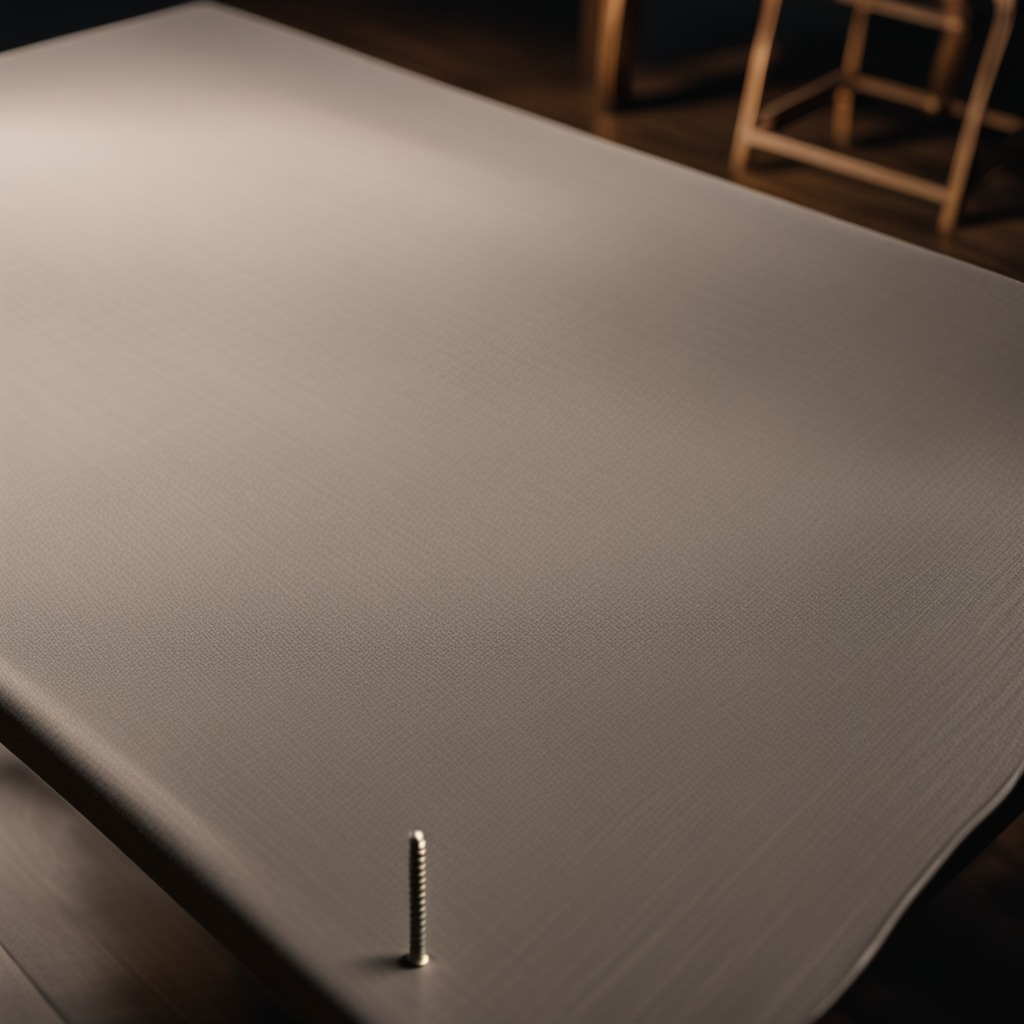
A metal screw is lying on the wooden table.